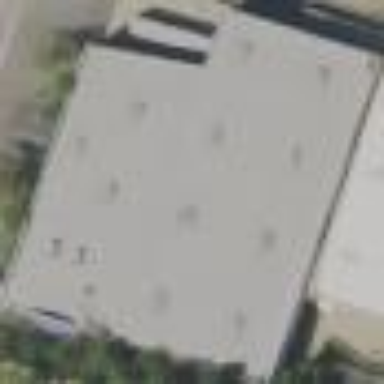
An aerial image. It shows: Warehouse.